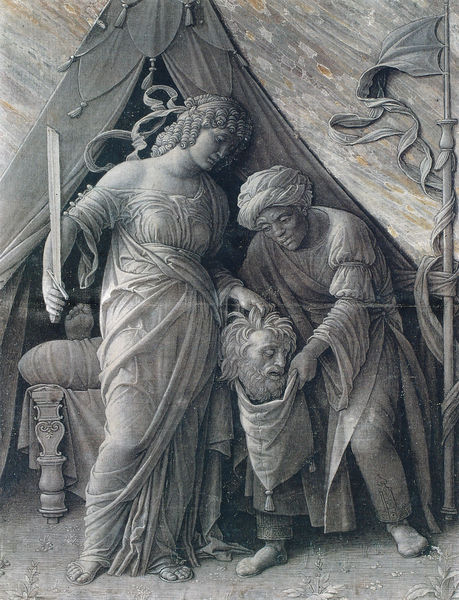
Titel: Judith mit dem Kopf Holofernes
Künstler: Andrea Mantegna
Institution: Dublin, The National Gallery of Ireland
Schlagwörter: fuß, kopf, mann, weiß, frauen, menschen, frau, frisur, grau, kleid, kleider, schwarz, zeichnung, dame, tuch, schleife, bart, band, enthauptung, geköpft, halten, holofernes, johannes, judith, messer, mord, salome, stehen, tot, gewand, haare, locken, sack, füße, magd, fahne, flagge, grafik, haarband, banner, soldaten, thron, bett, sandalen, neger, druck, stich, schwert, aquatinta, beutel, schwarzer, moor, krieger, feldherr, turban, zelt, bet, fahnenstange, marmot, köpfung